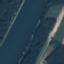
Label: River